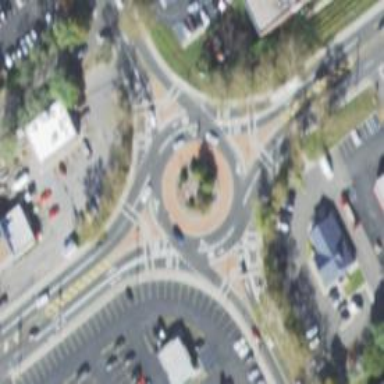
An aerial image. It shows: Primary highway intersecting roundabout.